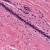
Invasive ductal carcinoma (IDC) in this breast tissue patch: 0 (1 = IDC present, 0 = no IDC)